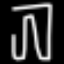
Label: pants